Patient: sex M, age 40
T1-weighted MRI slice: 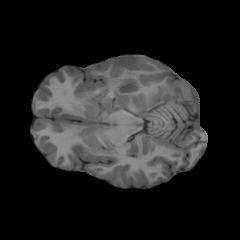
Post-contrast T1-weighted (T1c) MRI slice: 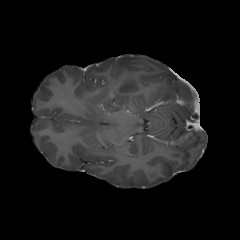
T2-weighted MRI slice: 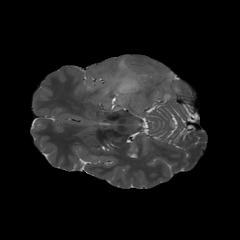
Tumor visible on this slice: yes
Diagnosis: Astrocytoma, IDH-mutant
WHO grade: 3